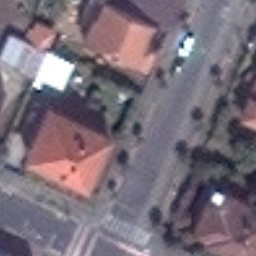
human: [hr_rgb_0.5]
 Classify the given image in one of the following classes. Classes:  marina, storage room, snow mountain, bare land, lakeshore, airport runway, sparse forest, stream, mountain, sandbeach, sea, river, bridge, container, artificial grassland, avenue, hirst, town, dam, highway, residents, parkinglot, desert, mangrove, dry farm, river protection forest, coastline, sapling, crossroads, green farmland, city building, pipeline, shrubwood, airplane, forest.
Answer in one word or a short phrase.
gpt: residents